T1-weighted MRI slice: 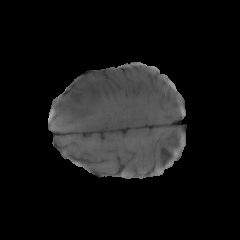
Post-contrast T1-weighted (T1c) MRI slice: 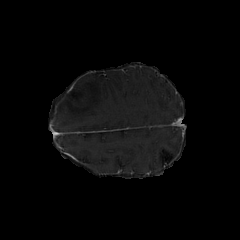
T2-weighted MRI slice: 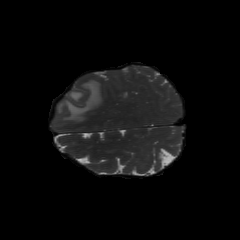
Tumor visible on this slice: yes